Question: Hello guys i've been having a problem with Mathematica 8.0.
When i export my Graphics3D to 3DS or any other format, texture is always missing. For example in the screenshot attached, , u'll see that i created a plane, texturized it and exported to 3DS then when i imported it back, there was no texture.
Is there a way i can export while preserving the texture? Thanks.
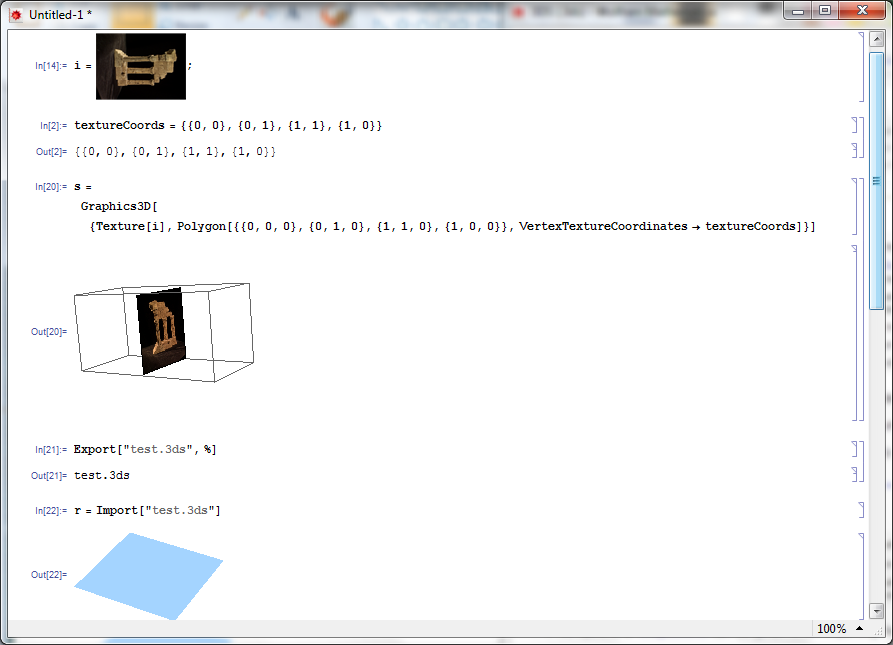
Answer: If you add you can see what Mathematica is importing:
'''
In[1]:= Import[test.3ds", "Elements"]
Out[1]:= {Graphics3D, GraphicsComplex, PolygonColors,
PolygonData, PolygonObjects, VertexData}
'''
This means that lots of things are discarded in the import. Things like frames, textures, bumpmaps, camera etc.
The texture filenames are linked in the 3DS-format and not included like in Mathematica notebooks.